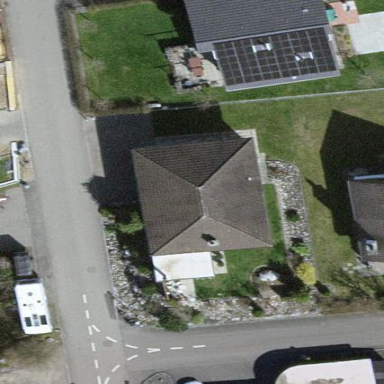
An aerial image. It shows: Detached building.